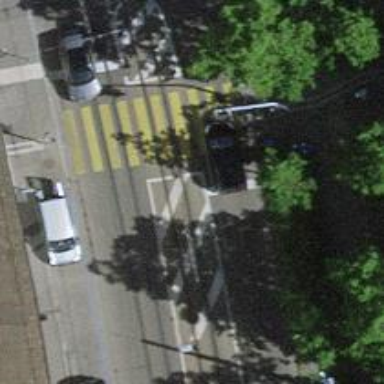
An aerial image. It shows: Traffic signals at road crossing.